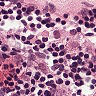
Metastatic tissue present: no